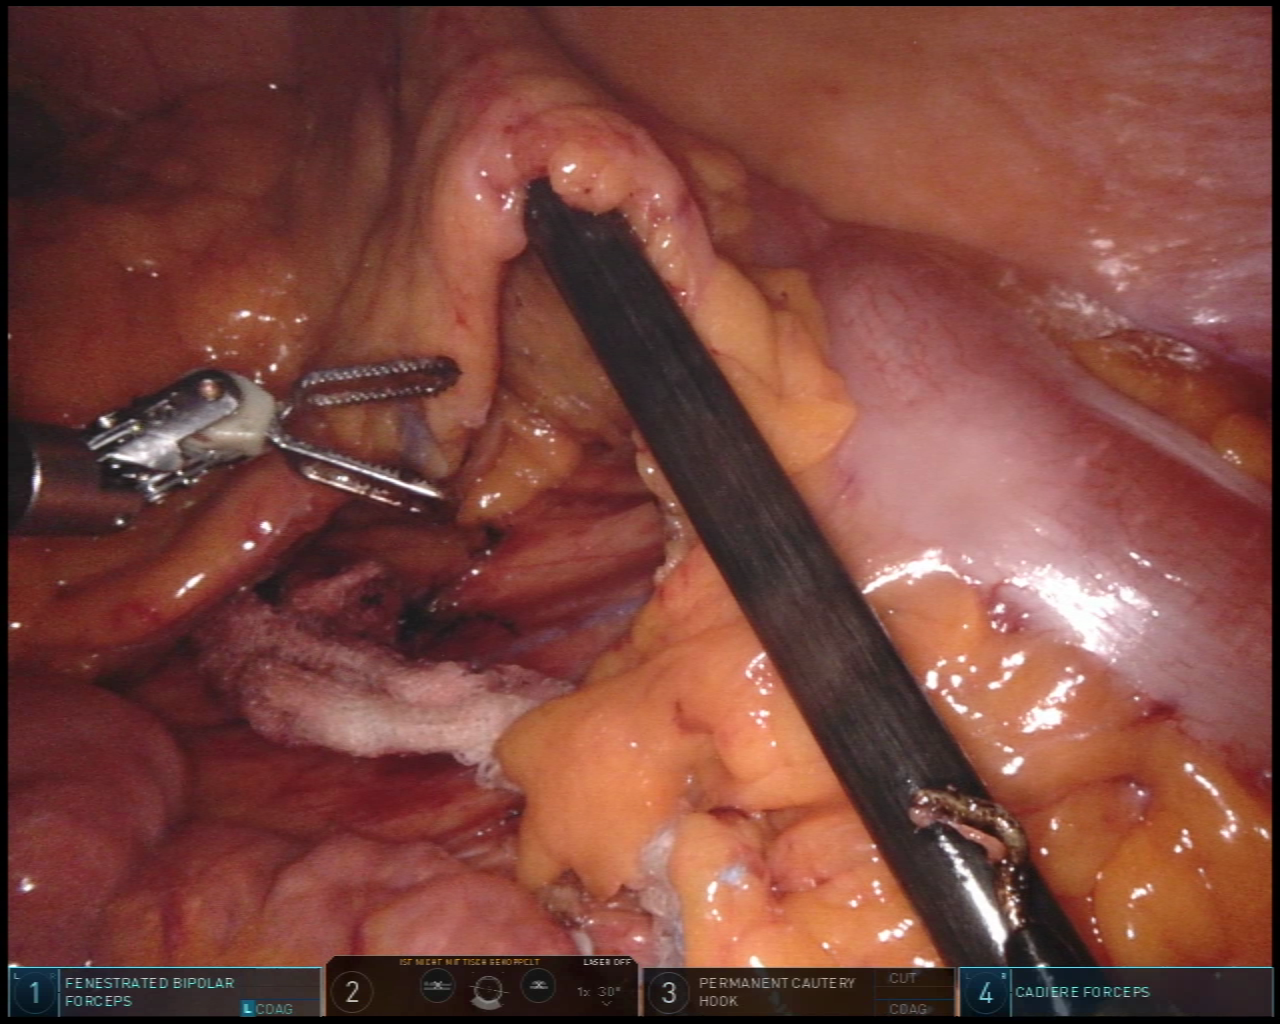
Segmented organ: abdominal_wall
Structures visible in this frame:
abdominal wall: yes
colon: yes
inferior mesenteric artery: no
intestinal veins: no
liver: no
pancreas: no
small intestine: no
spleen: no
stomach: no
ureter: no
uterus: no
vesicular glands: no